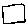
Label: square